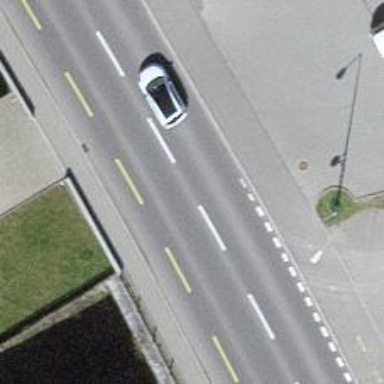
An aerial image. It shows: Asphalt road classified as primary highway. There is lane for cyclists on the left and separate track on the right.